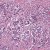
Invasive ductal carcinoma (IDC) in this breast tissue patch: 1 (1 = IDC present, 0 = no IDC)